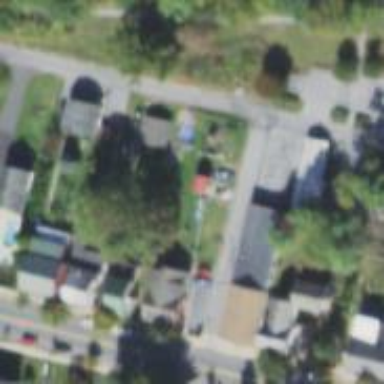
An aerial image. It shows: Alley classified as service road.